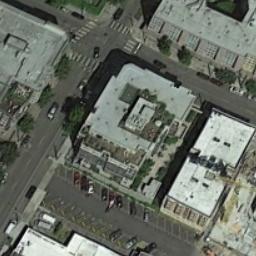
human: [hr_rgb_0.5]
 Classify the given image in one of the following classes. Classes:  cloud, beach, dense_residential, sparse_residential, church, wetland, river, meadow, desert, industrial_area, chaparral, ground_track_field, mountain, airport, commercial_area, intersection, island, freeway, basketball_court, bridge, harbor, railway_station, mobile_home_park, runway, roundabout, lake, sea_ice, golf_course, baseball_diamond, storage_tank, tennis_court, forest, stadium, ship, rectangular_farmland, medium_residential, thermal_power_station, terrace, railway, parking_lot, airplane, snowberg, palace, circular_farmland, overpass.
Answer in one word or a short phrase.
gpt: commercial_area